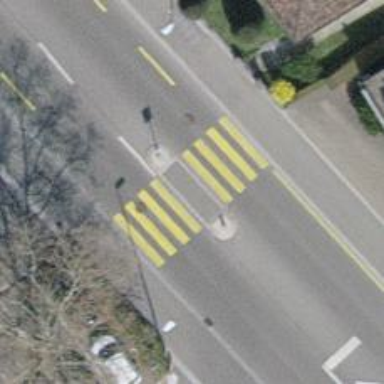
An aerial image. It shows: Marked crossing with pedestrian island.